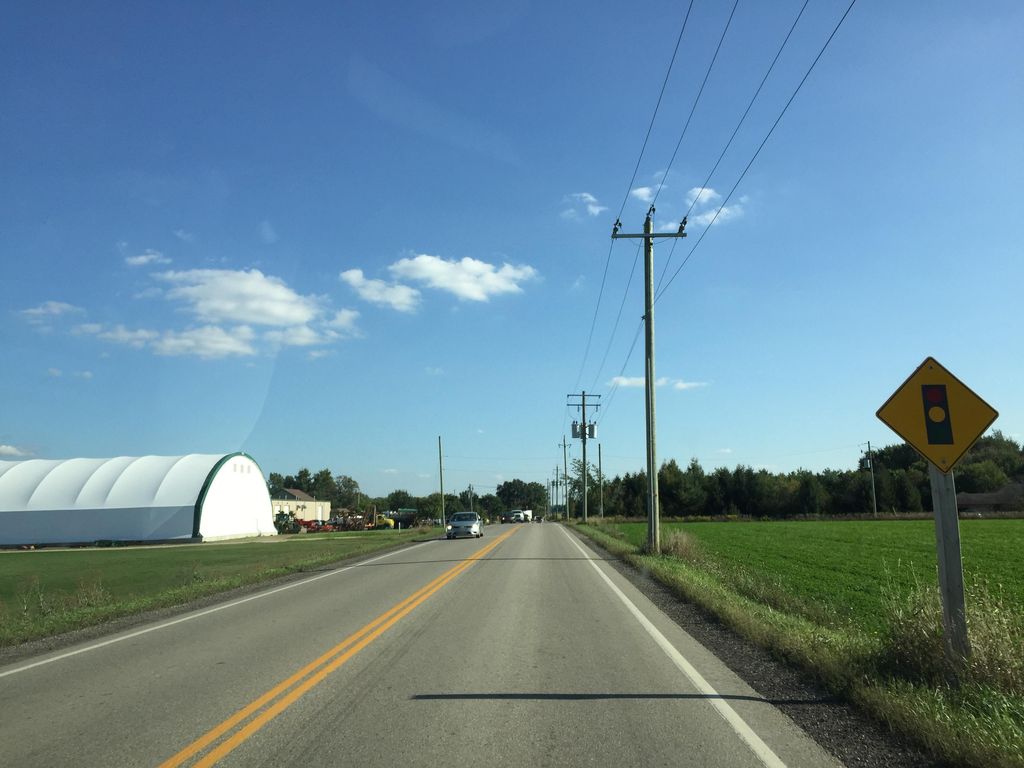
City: kitchener-waterloo